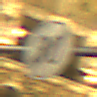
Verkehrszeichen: EndeGeschwindigkeit30
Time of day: Night
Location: Outdoor (Urban)
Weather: Overcast
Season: NotSpecified
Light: Artificial